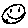
Label: smiley face